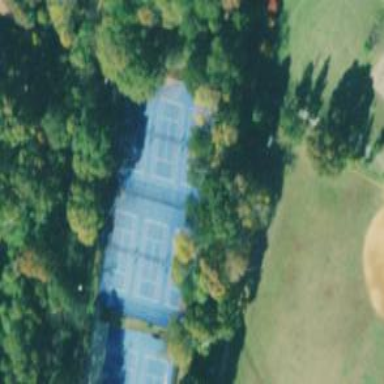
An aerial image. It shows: Tennis court in leisure pitch.